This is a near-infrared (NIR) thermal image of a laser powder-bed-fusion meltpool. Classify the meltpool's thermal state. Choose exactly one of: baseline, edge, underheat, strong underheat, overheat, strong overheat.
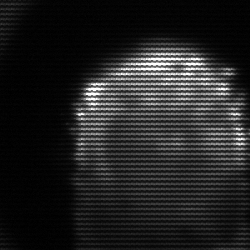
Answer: baseline